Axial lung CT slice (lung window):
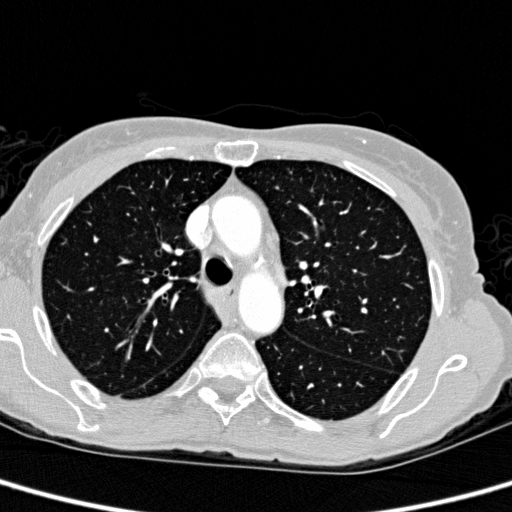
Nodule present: no